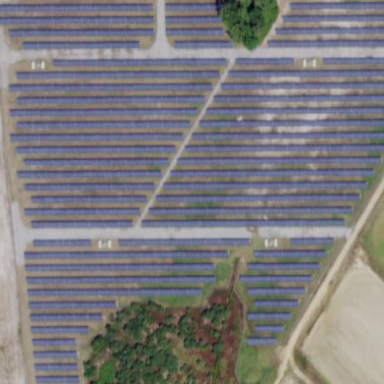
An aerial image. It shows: Solar power plant utilizing photovoltaic technology.